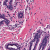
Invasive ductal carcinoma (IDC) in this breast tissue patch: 0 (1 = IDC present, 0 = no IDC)